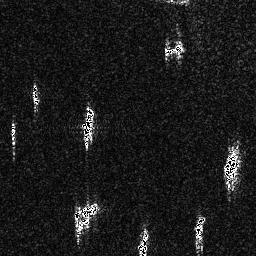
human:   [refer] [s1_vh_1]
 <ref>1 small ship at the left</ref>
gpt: <box>[[11, 32, 15, 41, 0]]</box>

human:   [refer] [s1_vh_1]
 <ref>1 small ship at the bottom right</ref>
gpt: <box>[[75, 83, 79, 95, 0]]</box>

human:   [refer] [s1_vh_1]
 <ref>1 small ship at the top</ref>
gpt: <box>[[63, 16, 71, 21, 0]]</box>

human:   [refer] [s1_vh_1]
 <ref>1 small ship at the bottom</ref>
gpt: <box>[[53, 89, 58, 99, 0]]</box>